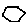
Label: hexagon